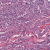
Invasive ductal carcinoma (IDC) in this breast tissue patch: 1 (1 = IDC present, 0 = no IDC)